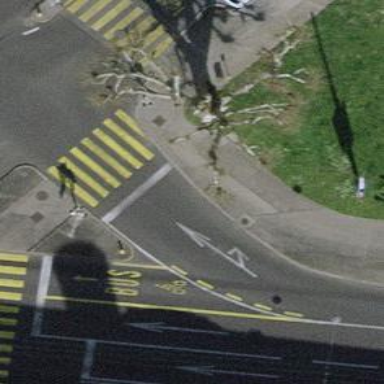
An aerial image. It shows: Road with traffic signals.